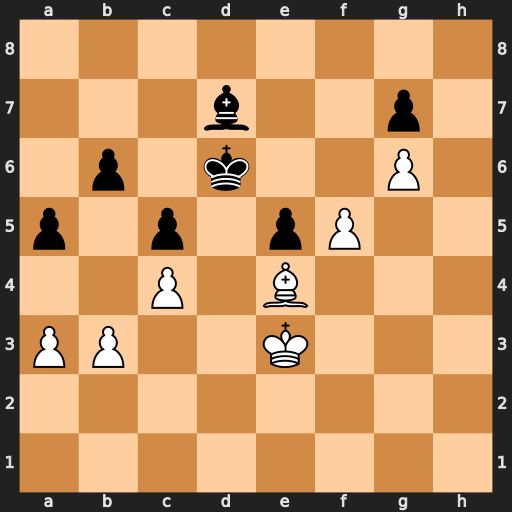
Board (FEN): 8/3b2p1/1p1k2P1/p1p1pP2/2P1B3/PP2K3/8/8
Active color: w
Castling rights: -
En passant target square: -
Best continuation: f6 gxf6 g7